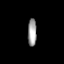
Tissue: prostate
Cell type: T cells
Senescence score: 0.7679
Nuclear area (px): 234
Mean DAPI intensity: 160.389